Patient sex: M
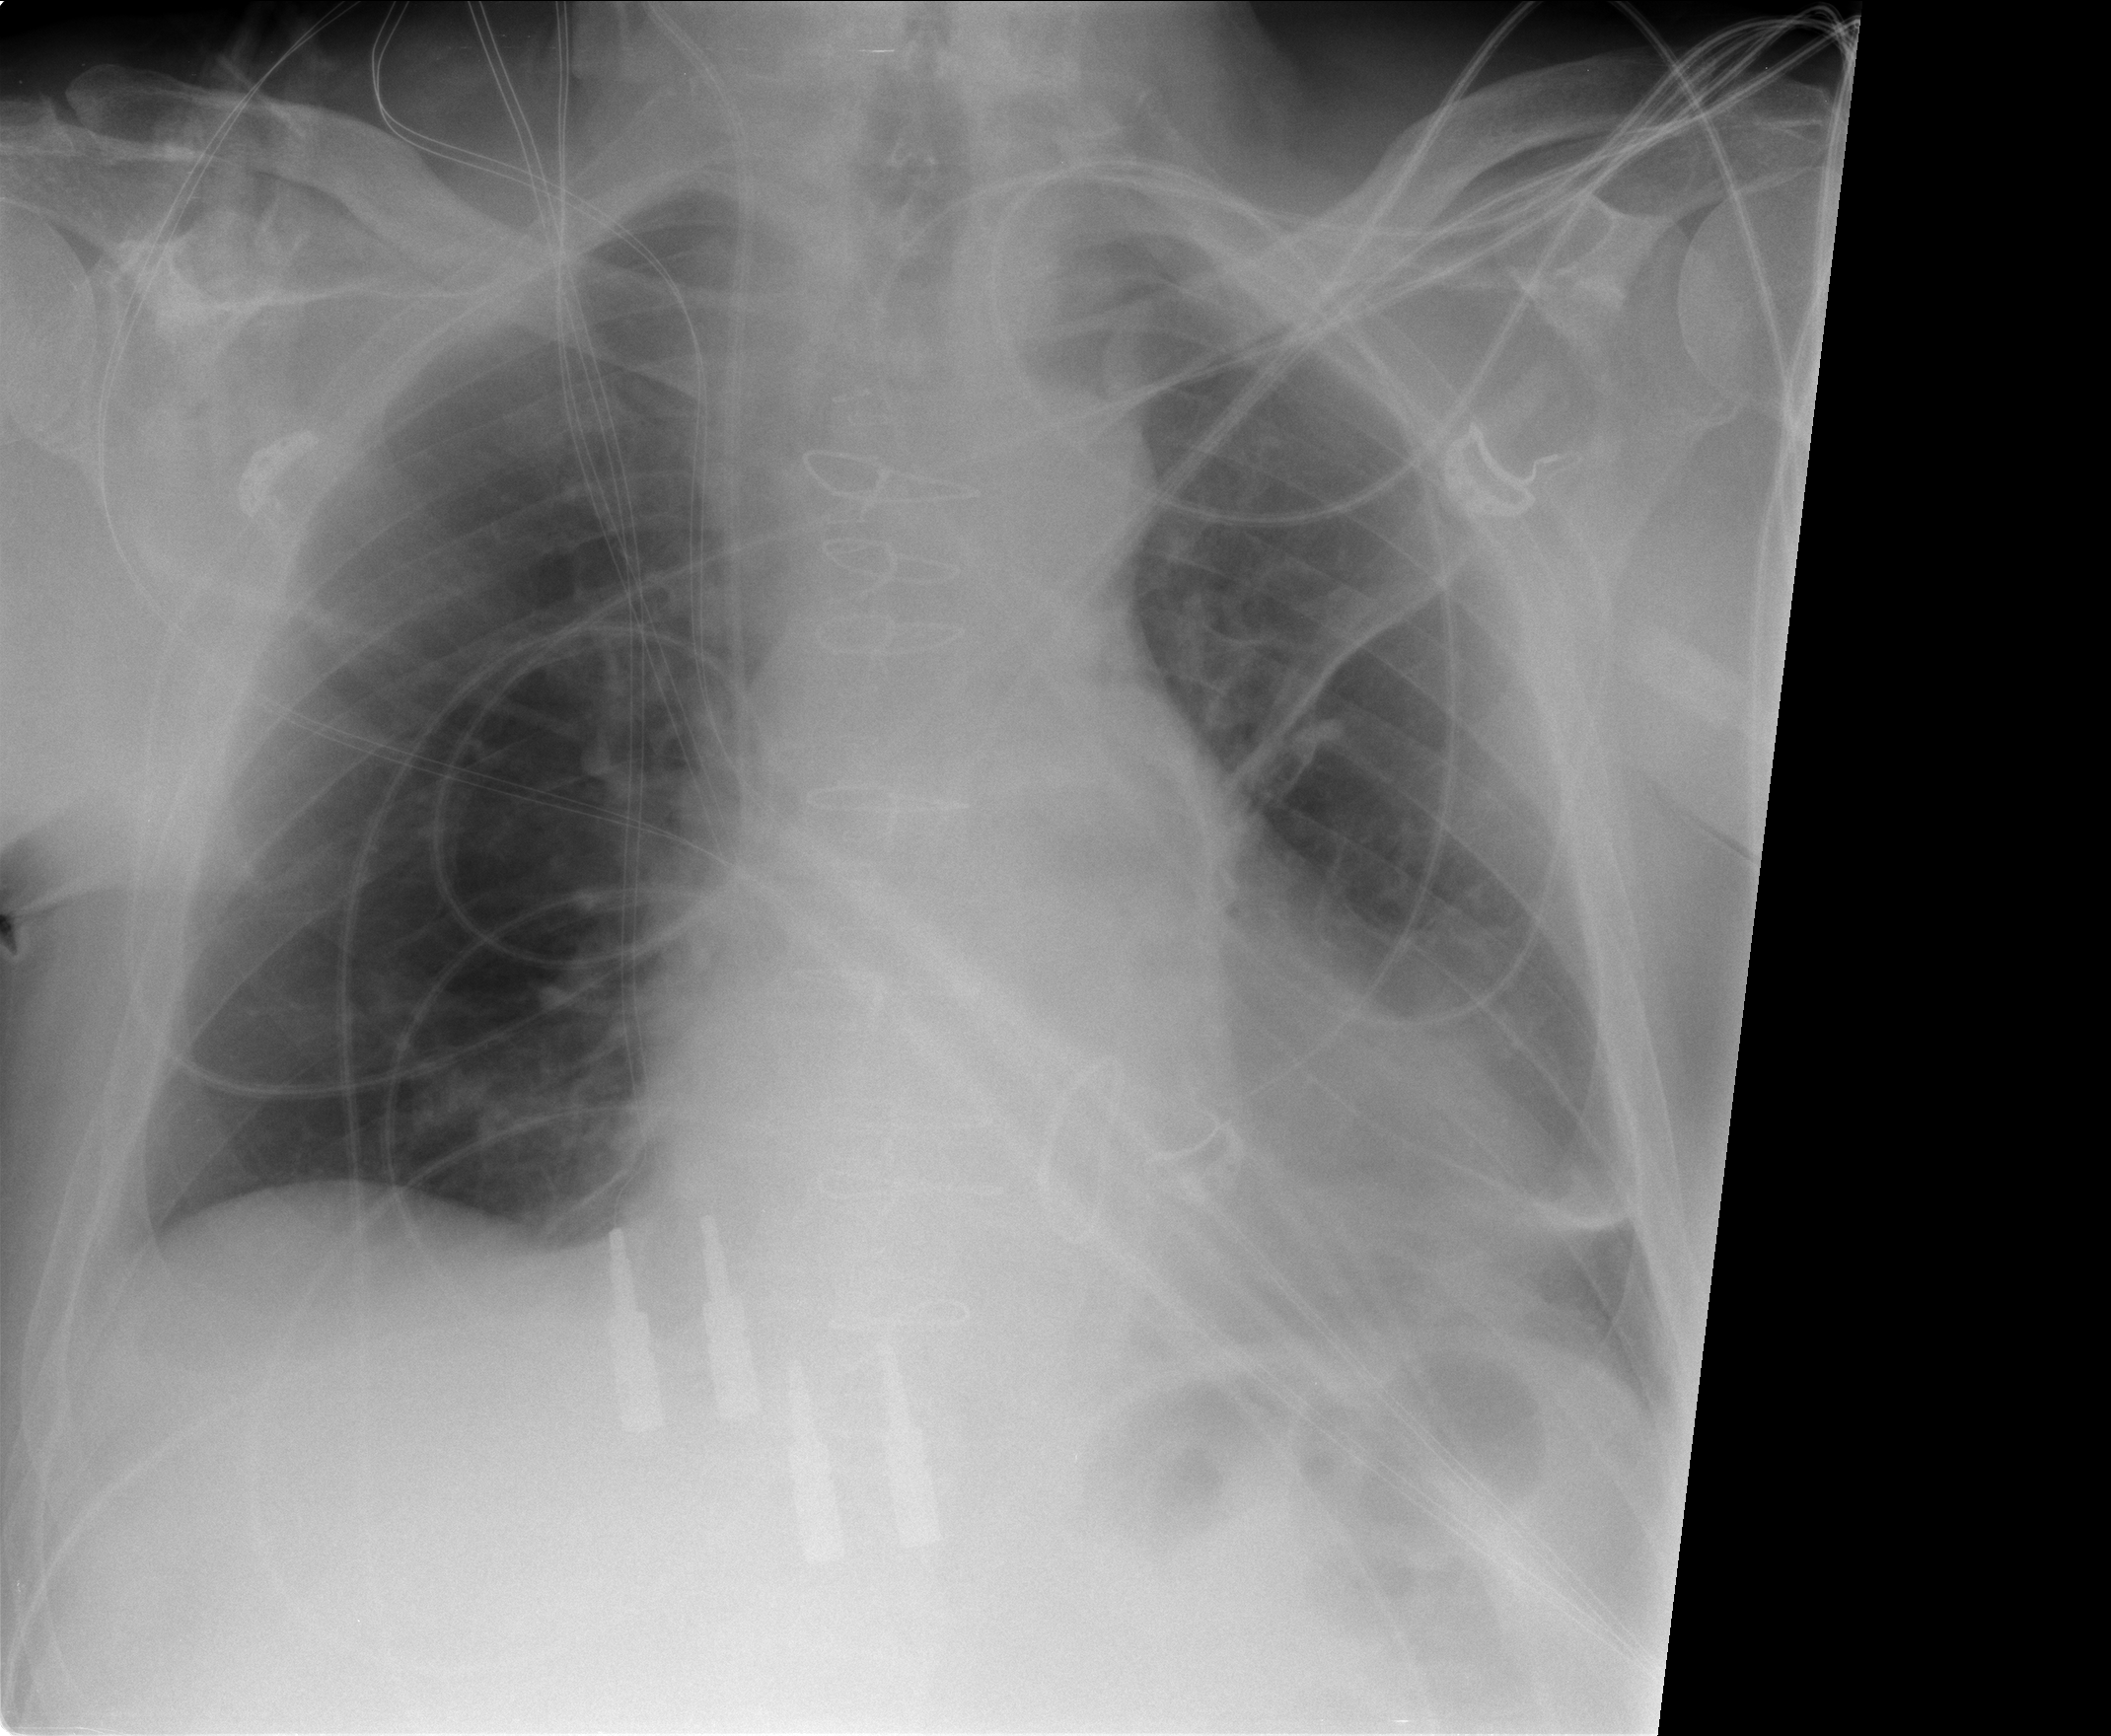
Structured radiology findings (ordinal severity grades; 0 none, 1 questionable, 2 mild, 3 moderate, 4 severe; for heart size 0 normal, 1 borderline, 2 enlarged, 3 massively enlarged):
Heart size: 2
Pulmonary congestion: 0
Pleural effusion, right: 0
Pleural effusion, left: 0
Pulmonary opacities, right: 0
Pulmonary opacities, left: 0
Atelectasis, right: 0
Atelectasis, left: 2